Chest X-ray:
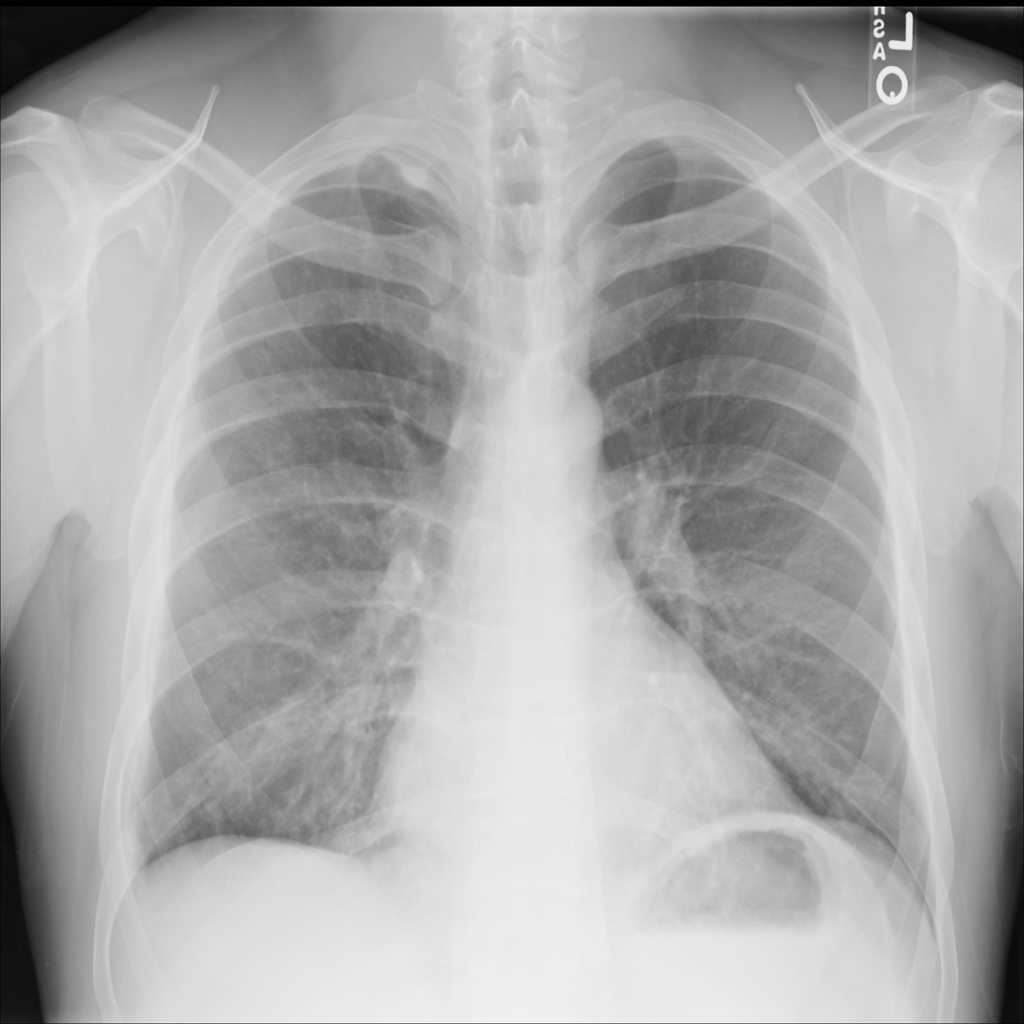
Findings: Pleural Thickening
No abnormal finding: no